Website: home-depot
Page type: delivery-shipping
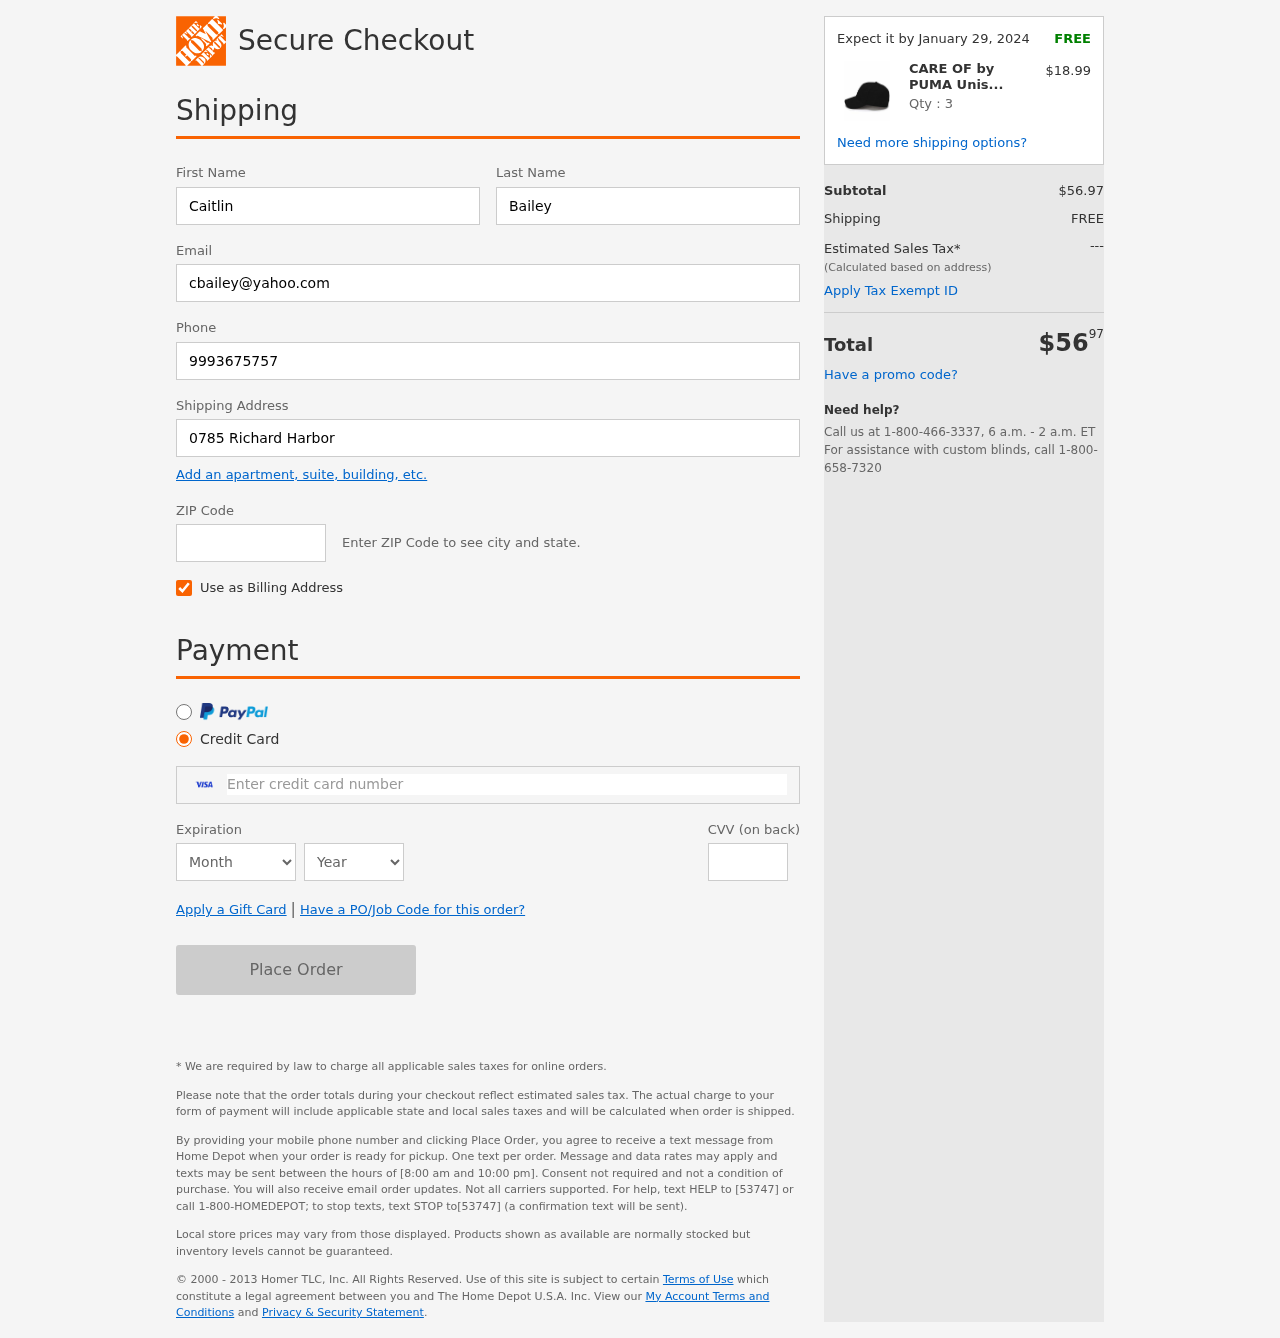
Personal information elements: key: PII_CARD_CVV
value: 211
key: PII_CARD_EXPIRY_MONTH
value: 04
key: PII_CARD_EXPIRY_YEAR
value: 30
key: PII_CARD_NUMBER
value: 4377 8418 6431 1307
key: PII_EMAIL
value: cbailey@yahoo.com
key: PII_FIRSTNAME
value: Caitlin
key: PII_LASTNAME
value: Bailey
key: PII_PHONE
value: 9993675757
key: PII_POSTCODE
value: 16055
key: PII_STREET
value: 0785 Richard Harbors Suite 172
Product elements: key: PRODUCT1_NAME
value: CARE OF by PUMA Unisex Stretch Fit Sports Cap, Black, S/M
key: PRODUCT1_PRICE
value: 18.99
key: PRODUCT1_QUANTITY
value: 3
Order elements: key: ORDER_DELIVERY_DATE
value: Expect it by January 29, 2024
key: ORDER_SUBTOTAL
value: $56.97
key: ORDER_SHIPPING_COST
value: FREE
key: ORDER_TOTAL
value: $5697